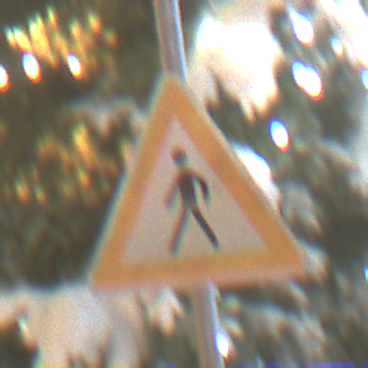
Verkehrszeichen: FussgaengerRechts
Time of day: Night
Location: Outdoor (Urban)
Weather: Overcast
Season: Winter
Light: Artificial